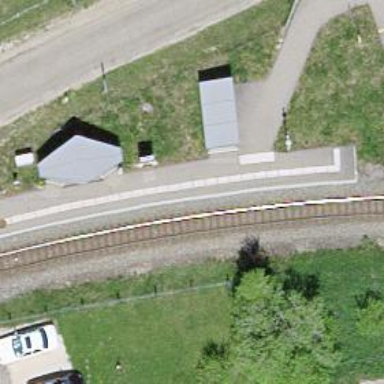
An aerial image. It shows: Narrow-gauge railway stop position for public transport.